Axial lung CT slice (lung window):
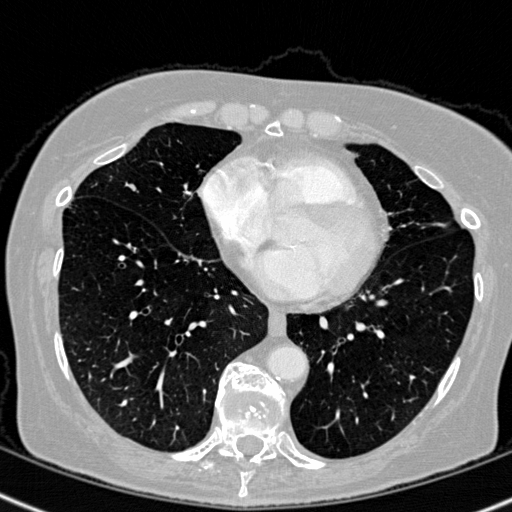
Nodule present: no